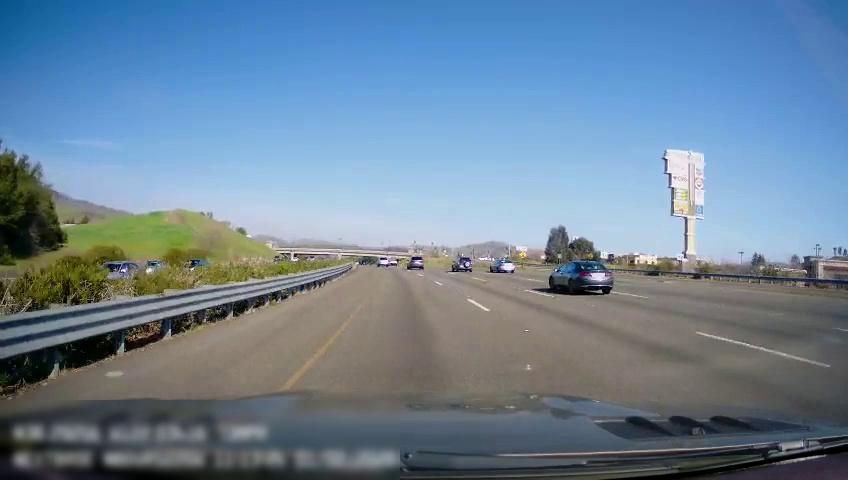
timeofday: Day
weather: Sunny
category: Drivable Space
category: Vehicles | Car
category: Vehicles | Car
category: Vehicles | Car
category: Vehicles | Car
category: Vehicles | Car
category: Vehicles | Car
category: Vehicles | Car
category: Vehicles | Car
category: Vehicles | SUV
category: Vehicles | SUV
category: Lanes | Alternate Lane
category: Lanes | Current Lane
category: Lanes | Current Lane
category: Lanes | Alternate Lane